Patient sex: F
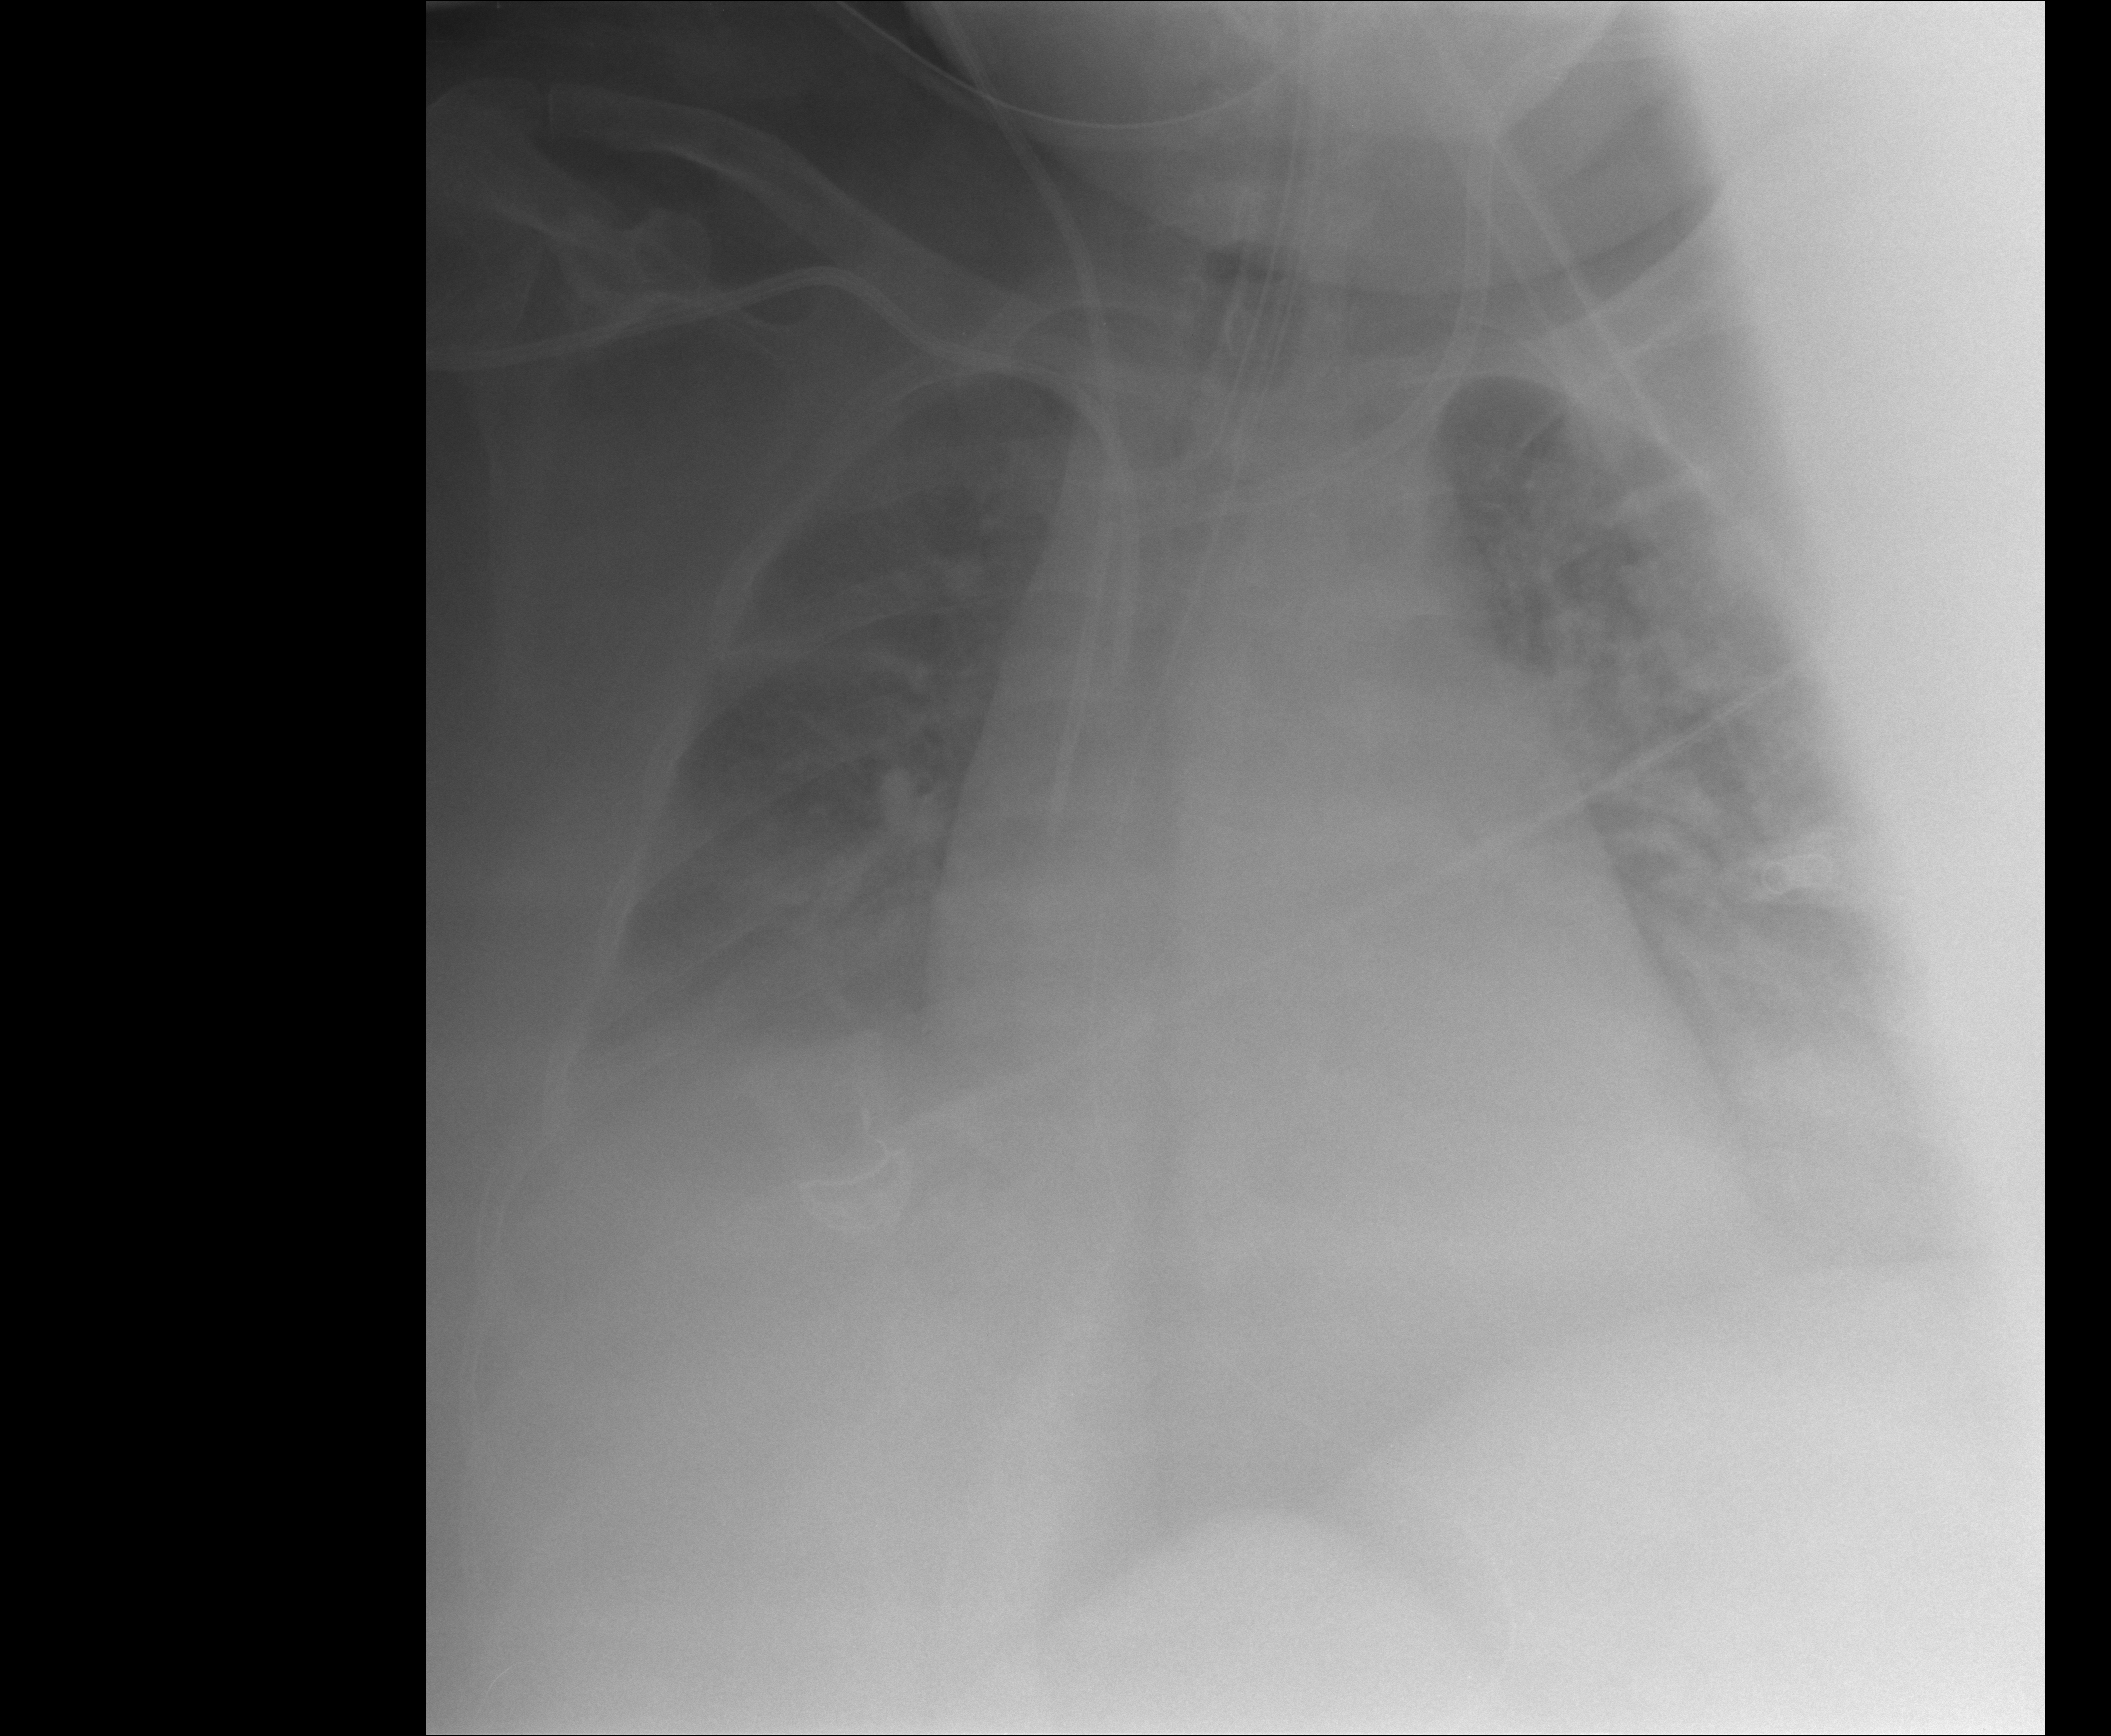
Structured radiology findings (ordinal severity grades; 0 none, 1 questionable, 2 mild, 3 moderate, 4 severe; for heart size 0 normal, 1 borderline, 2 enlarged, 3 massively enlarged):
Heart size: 2
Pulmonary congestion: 3
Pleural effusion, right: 2
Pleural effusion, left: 2
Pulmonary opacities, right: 2
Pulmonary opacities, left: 2
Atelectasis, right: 2
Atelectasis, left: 2